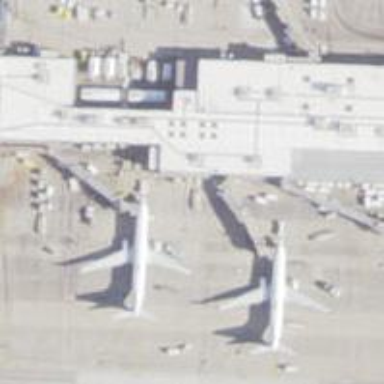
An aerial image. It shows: Airport gate.